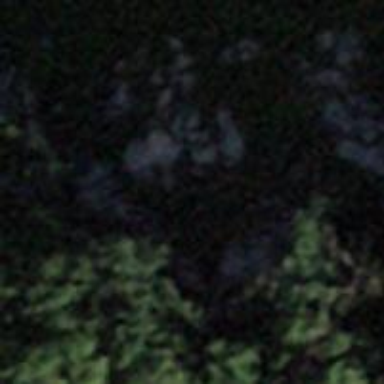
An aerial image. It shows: Natural cliff.